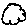
Label: cloud